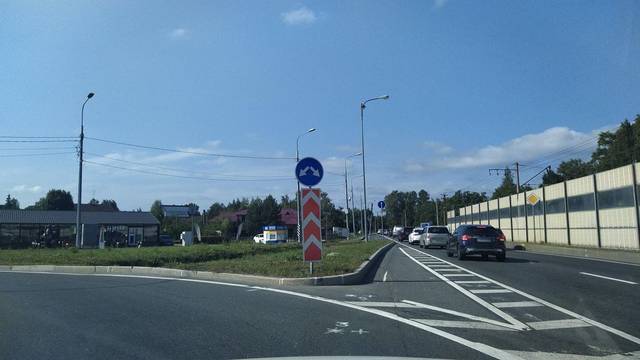
Region: Russia
Coordinates: 59.991, 30.167